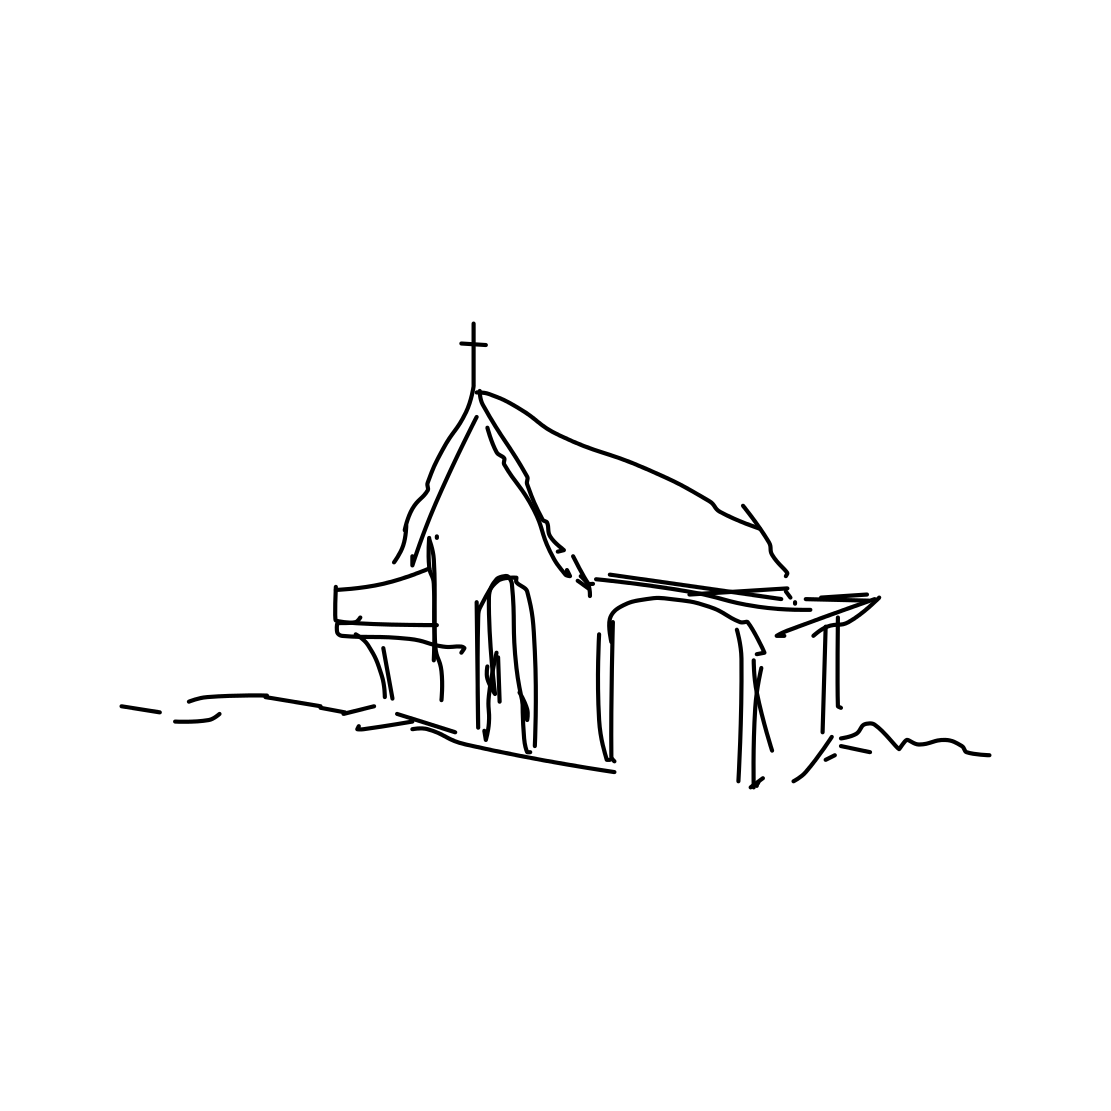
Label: church